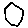
Label: hexagon